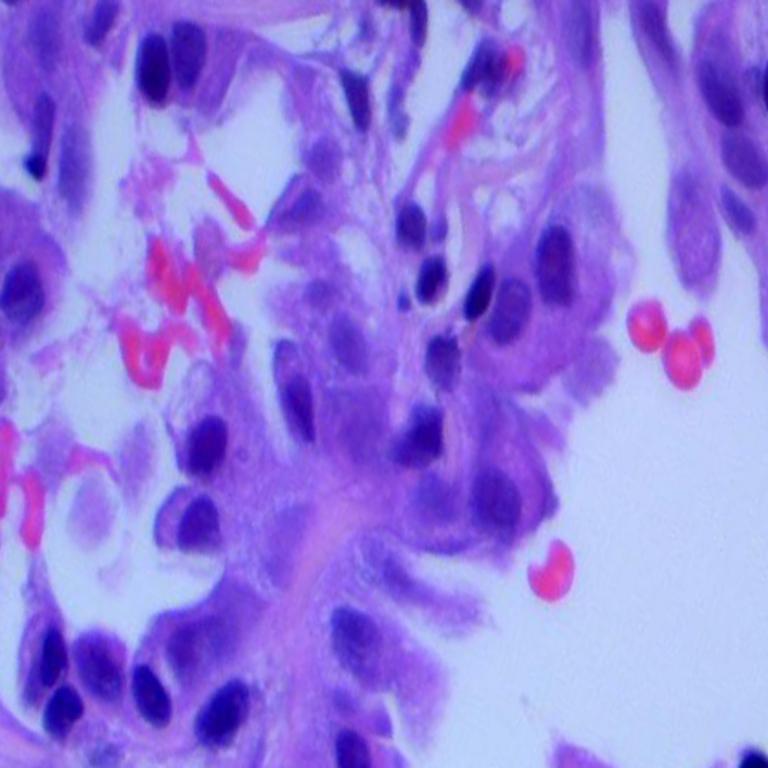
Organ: lung
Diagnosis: adenocarcinomas